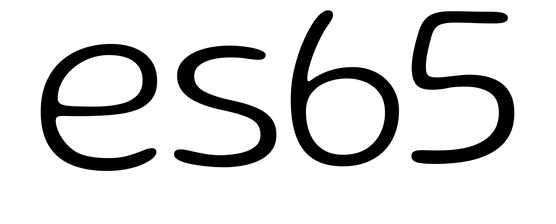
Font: Gluten_ExtraLight